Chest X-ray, AP view. Patient: 40 years old, sex M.
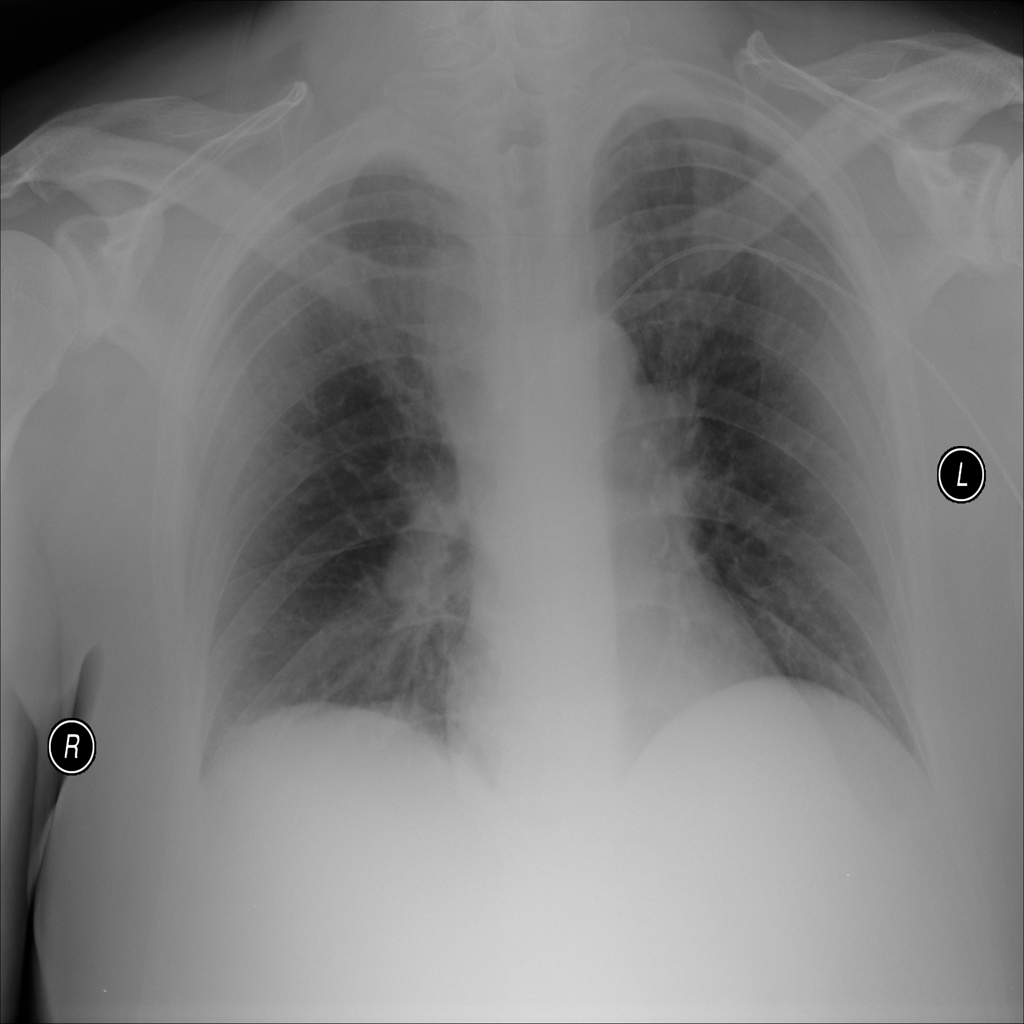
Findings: No Finding